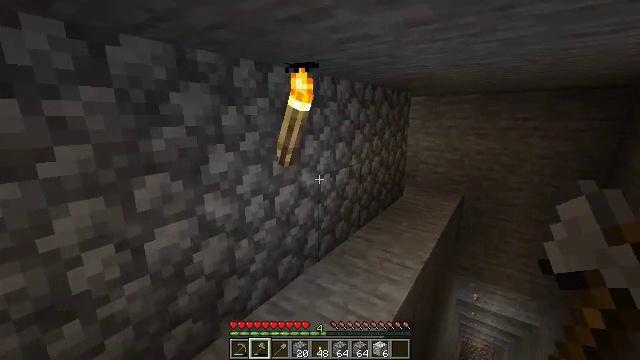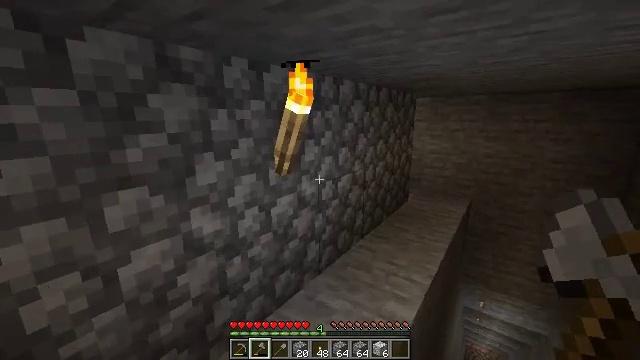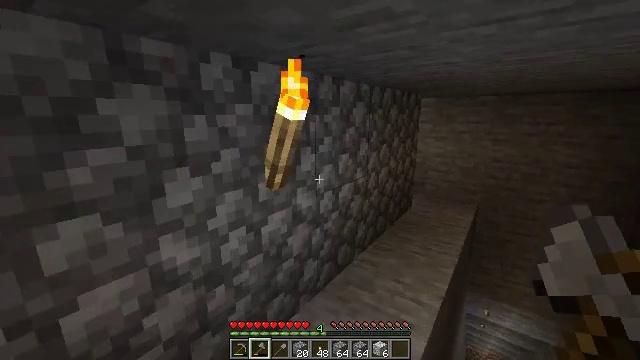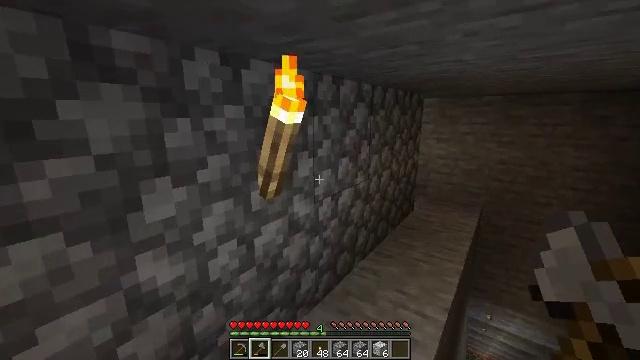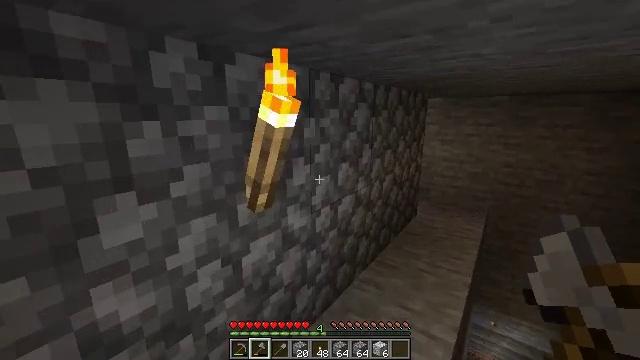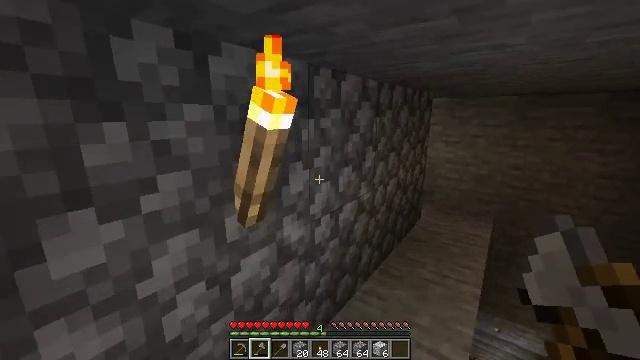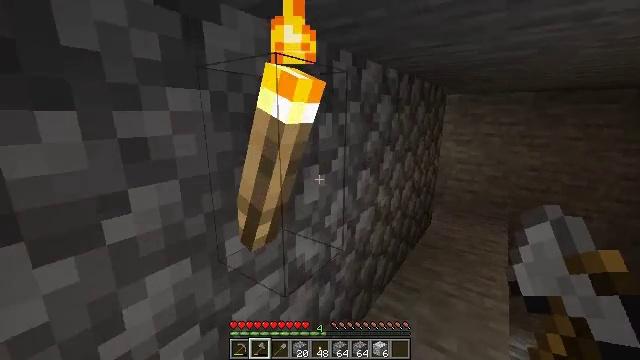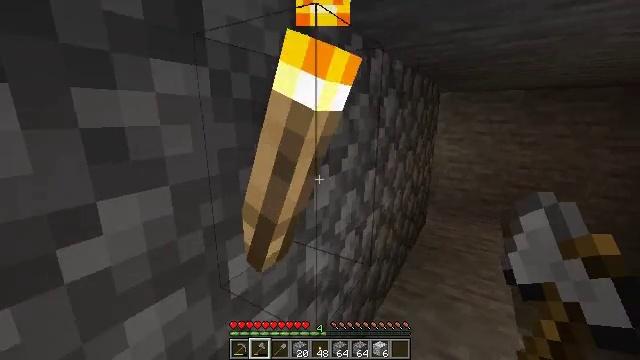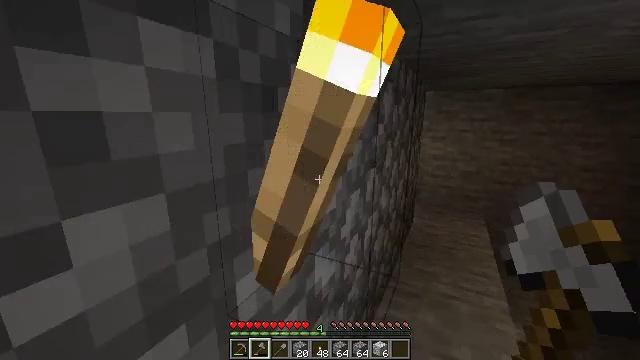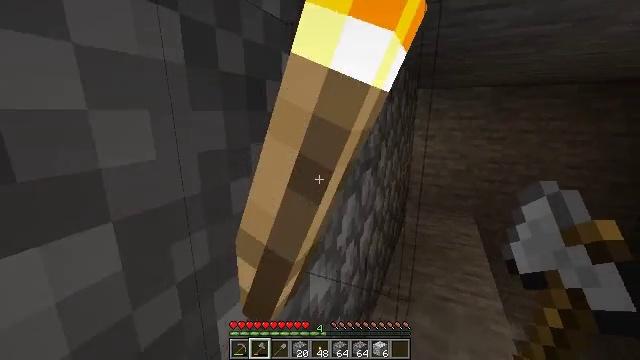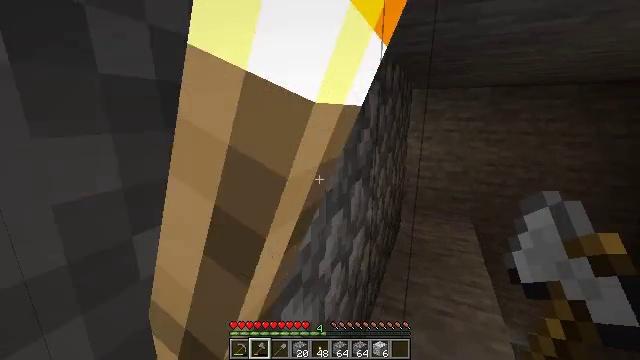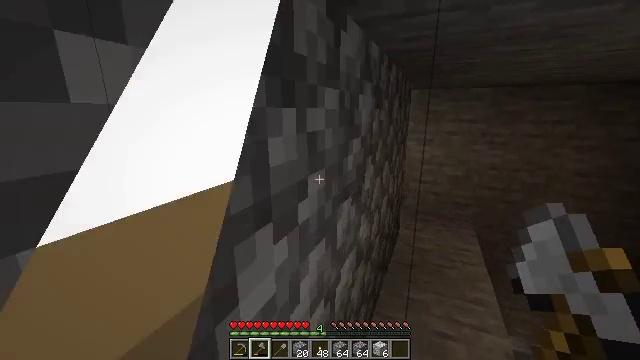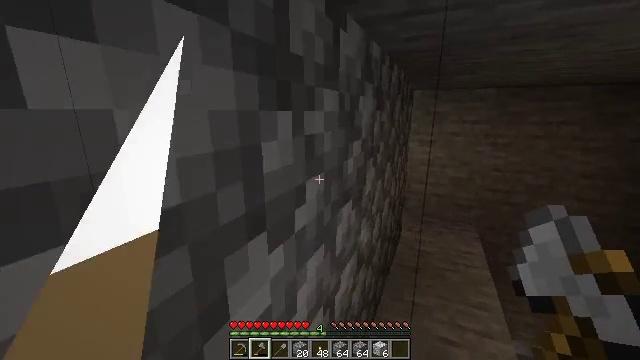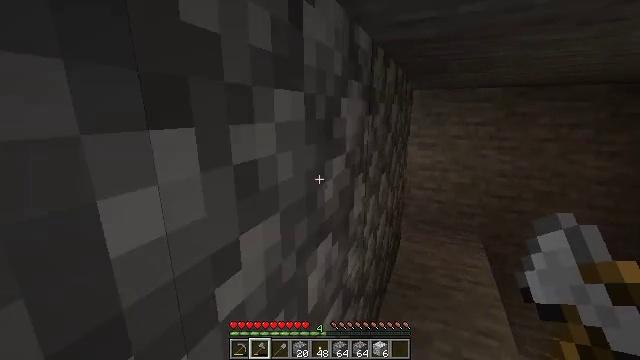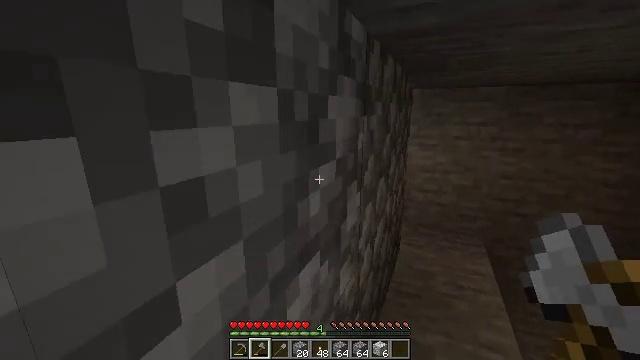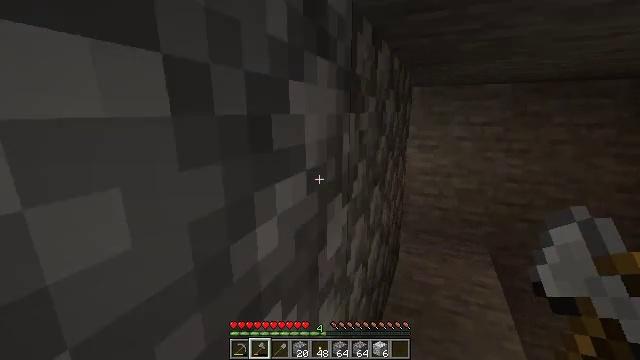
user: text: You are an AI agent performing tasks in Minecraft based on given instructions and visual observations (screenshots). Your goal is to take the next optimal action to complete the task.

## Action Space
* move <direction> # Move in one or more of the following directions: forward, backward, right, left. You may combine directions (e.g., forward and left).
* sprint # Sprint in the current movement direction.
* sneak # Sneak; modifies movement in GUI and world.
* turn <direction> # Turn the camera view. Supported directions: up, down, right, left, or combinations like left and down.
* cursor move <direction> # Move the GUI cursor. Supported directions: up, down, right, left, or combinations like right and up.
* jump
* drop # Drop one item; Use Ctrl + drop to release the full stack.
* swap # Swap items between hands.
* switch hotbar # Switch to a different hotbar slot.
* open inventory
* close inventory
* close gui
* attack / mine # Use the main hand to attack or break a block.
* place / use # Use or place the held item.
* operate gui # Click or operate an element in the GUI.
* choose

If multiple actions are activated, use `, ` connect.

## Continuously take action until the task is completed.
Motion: motion action
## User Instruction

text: Make a spruce fence with spruce planks and sticks.
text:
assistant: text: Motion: move forward
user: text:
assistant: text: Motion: move forward
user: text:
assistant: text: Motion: move forward
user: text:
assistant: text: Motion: move forward
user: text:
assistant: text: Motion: move forward and move left
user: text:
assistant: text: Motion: move forward and move left
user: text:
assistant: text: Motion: move forward and move left, turn right
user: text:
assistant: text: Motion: move forward and move left, turn right
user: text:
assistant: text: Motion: move forward, turn right
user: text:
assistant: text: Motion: move forward
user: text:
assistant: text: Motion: move forward
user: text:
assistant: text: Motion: move forward
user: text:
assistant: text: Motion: move forward
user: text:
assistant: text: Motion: move forward
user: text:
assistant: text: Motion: move forward
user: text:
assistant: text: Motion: move forward
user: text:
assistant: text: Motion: move forward
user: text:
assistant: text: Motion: move forward and move right, turn left
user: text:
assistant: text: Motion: move forward and move right
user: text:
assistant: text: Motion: move forward and move right, turn left
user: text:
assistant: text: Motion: move right
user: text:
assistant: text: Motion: no_op
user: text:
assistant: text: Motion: no_op
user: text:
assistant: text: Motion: turn left
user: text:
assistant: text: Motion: turn left
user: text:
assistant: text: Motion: turn left
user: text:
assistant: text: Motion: move forward, turn left
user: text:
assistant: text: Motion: move forward
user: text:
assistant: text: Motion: move forward
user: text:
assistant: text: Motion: move forward